Question: My goal is to create a curved arrow like this one, on an html5 canvas:

I have found several resources on how to draw lines but none of them seem to work. I also found a related <URL>.
Also, is it possible to animate it on hover in order to expand the arrow, using an elastic effect maybe?
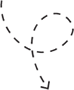
Answer: Raphael and canvas both have some limitations when it comes to drawing lines in a pen-on-paper style. I've found the best way to simulate such a thing is to iteratively transform a 1-pixel path into a target path, as in this fiddle: <URL> With a little work, you could calculate the angle between the last two points along the path and transform/rotate an arrow path to match the line as it is drawn. It's not an ideal solution, but it would work.
Raphael's built in hover support makes zooming/unzooming extremely easy. My understand is that such handling would be rather more obtuse using canvas natively, though I'm sure some canvas libraries have automated away this concern.
Here is an updated fiddle with optional support for an arrow: <URL>